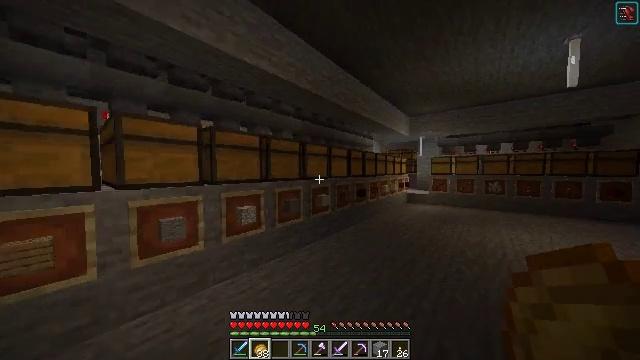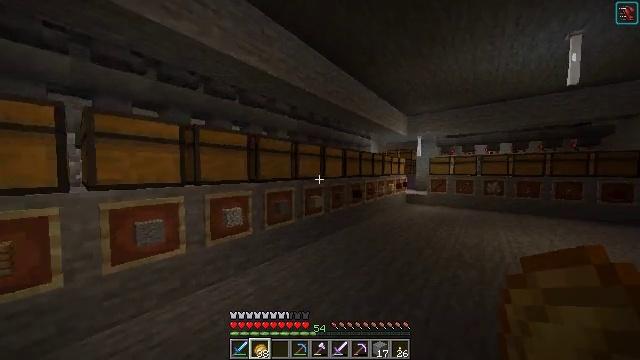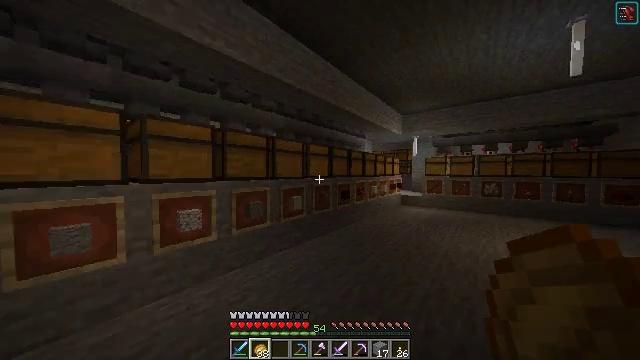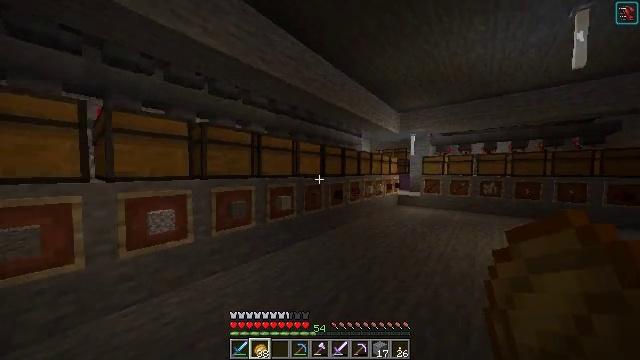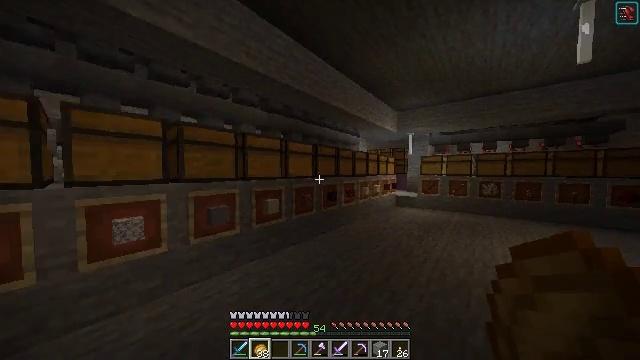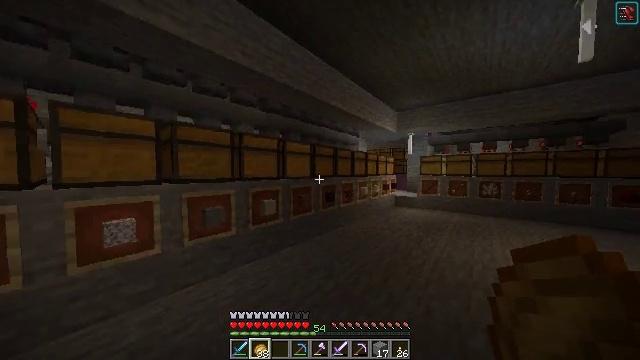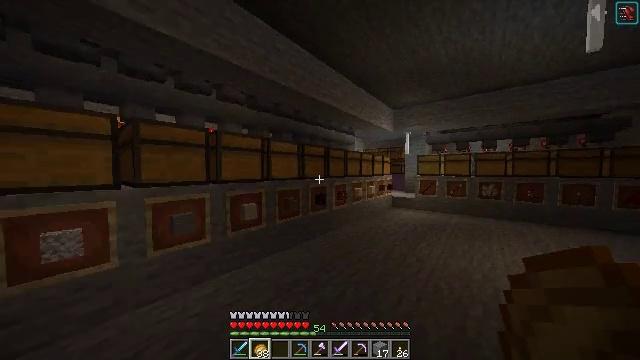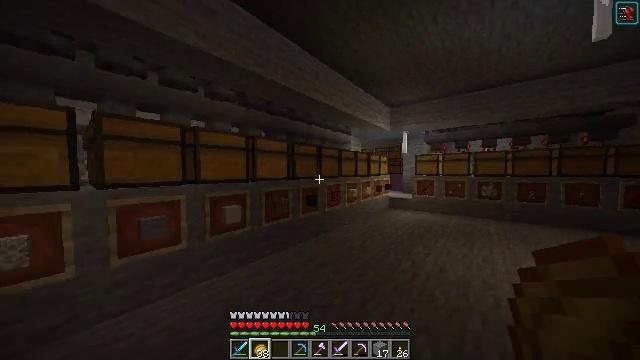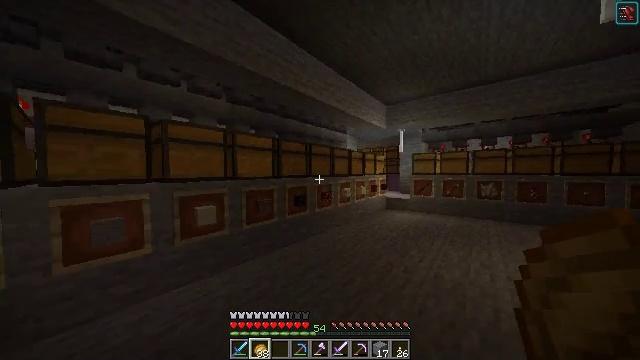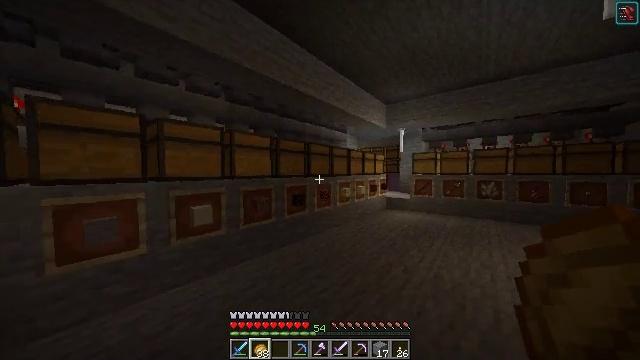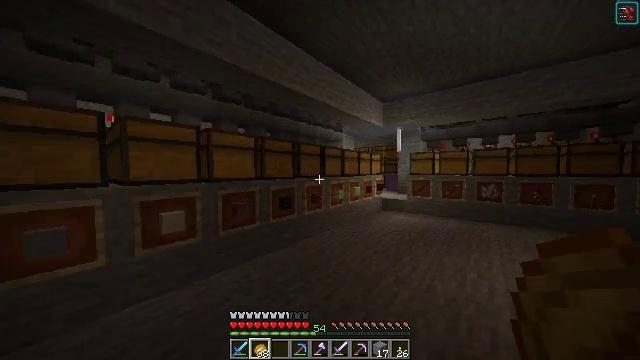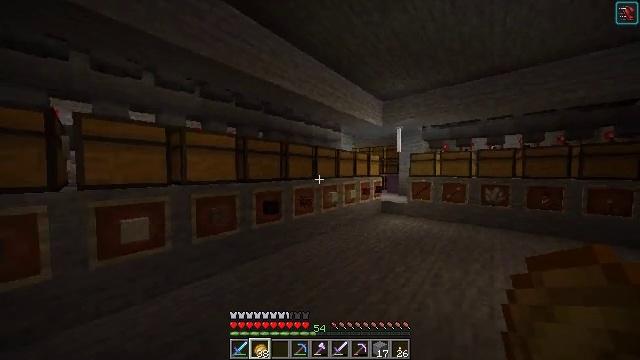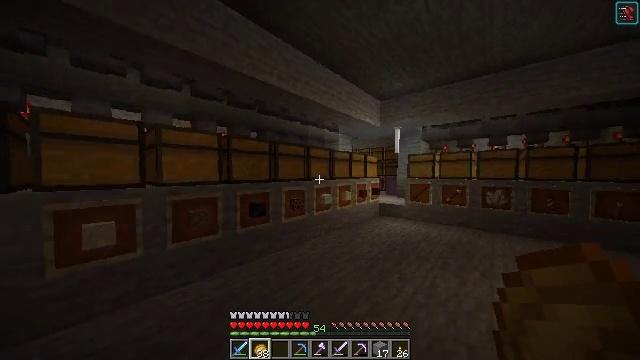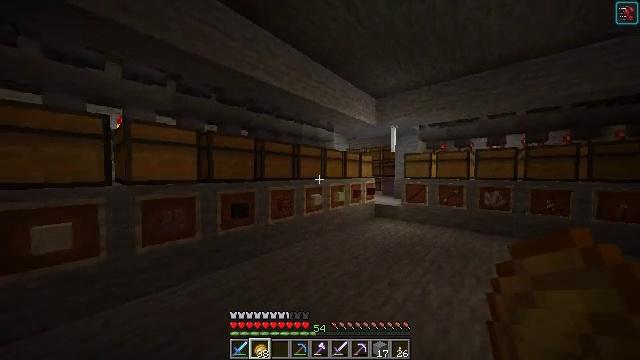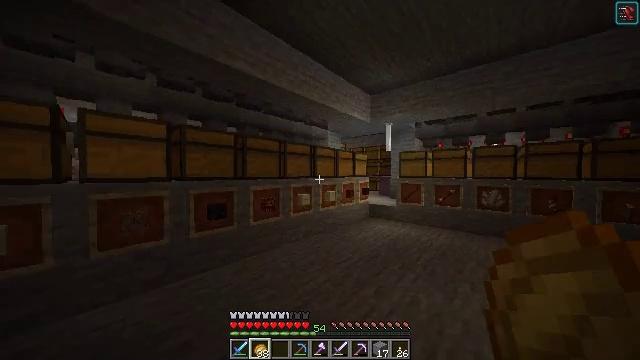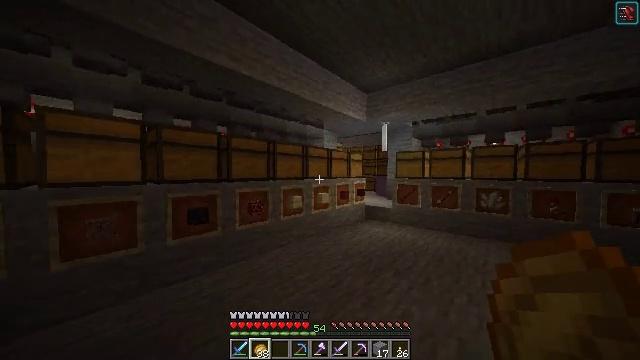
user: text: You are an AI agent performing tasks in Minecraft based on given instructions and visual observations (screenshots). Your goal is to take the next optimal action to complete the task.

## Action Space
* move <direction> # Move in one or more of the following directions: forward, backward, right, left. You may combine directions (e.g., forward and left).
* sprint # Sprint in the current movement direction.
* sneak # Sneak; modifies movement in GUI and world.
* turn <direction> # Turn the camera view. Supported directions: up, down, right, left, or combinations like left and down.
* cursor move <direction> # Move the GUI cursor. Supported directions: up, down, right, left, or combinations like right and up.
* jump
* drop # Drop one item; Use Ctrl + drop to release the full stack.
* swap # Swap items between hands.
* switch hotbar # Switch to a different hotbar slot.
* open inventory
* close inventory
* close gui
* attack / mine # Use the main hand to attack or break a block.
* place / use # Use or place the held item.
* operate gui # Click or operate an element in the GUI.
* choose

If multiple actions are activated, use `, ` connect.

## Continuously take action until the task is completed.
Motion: motion action
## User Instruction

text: Drop a crimson nylium.
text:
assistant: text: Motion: move forward and move right
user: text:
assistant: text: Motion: move forward and move right
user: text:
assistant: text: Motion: move forward and move right
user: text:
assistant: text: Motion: move forward and move right
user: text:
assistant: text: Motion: move forward and move right
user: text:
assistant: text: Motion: move forward and move right
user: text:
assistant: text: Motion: move forward and move right
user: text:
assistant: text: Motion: move forward and move right
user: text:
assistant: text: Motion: move forward and move right
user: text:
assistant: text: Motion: move forward and move right
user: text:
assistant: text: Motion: move forward and move right, turn left
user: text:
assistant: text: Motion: move forward and move right
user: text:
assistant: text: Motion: move forward and move right
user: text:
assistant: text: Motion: move forward and move right
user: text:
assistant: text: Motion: move forward and move right
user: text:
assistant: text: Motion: move forward and move right
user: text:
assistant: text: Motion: move forward and move right
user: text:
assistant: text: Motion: move forward and move right
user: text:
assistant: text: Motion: move forward and move right
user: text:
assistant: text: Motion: move forward and move right
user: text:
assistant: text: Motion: move forward and move right
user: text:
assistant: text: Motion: move forward and move right
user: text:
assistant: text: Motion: move forward and move right, turn left
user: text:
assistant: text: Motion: move forward and move right, turn left
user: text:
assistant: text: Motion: move forward and move right, turn left
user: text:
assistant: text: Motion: move forward and move right, turn left and up
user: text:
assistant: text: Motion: move forward and move right, turn left and up
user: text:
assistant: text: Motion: move forward, turn left and up
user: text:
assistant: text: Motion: move forward, turn left
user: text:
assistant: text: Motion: move forward